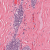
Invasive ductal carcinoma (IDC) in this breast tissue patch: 0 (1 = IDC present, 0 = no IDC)